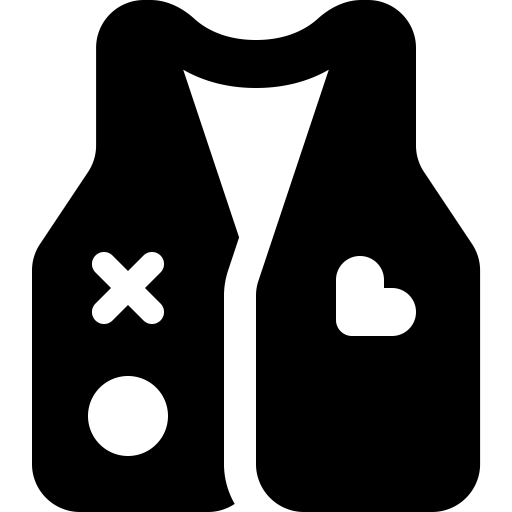
Tags: icon, FontAwesome, fa-icon, solid, vest, patches